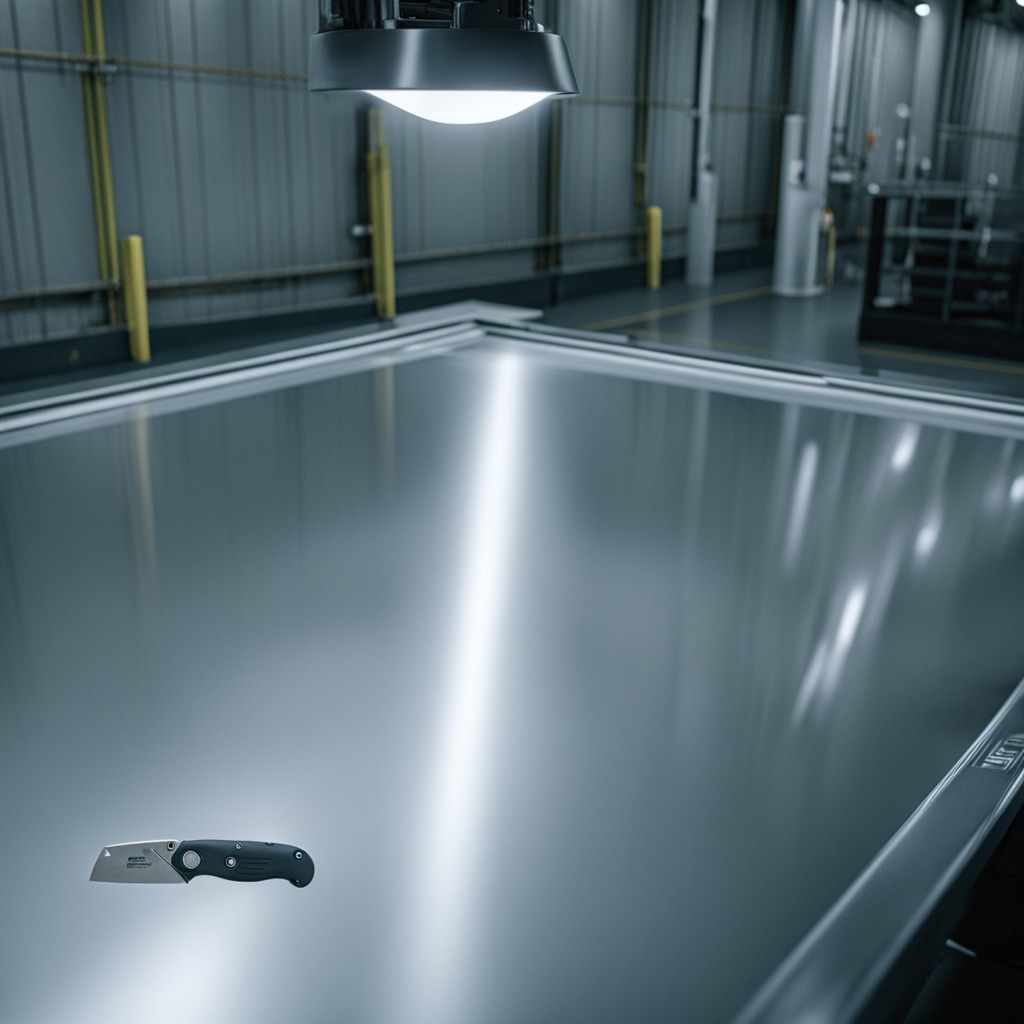
A utility knife is lying on the high-gloss table in a ship maintenance bay industrial lighting.